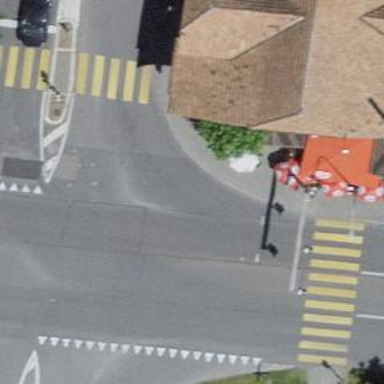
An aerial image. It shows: Secondary road with asphalt surface leading to roundabout junction.